Question: My Maven Project Structure is

The project runs well If I try to run it through eclipse as JUnitTest (CucumberRunnerTest.java).
But if I try executing it through maven then I get the below error:
The pom is as below:
'''
<project xmlns="http://maven.apache.org/POM/4.0.0"xmlns:xsi="http://www.w3.org/2001/XMLSchema-instance"xsi:schemaLocation="http://maven.apache.org/POM/4.0.0 http://maven.apache.org/xsd/maven-4.0.0.xsd">
<modelVersion>4.0.0</modelVersion>
<groupId>com.ericsson</groupId>
<artifactId>MavenCuke</artifactId>
<version>1.0-SNAPSHOT</version>
<packaging>jar</packaging>
<name>MavenCuke</name>
<url>http://maven.apache.org</url>
<properties>
<project.build.sourceEncoding>UTF-8</project.build.sourceEncoding>
<cucumber-jvm.version>1.1.8</cucumber-jvm.version>
<selenium.version>2.42.2</selenium.version>
<junit.version>4.11</junit.version>
<cucumber.options>--format pretty --tags @Search</cucumber.options>
</properties>
<build>
<plugins>
<plugin>
<groupId>org.codehaus.mojo</groupId>
<artifactId>exec-maven-plugin</artifactId>
<version>1.3.2</version>
<executions>
<execution>
<phase>integration-test</phase>
<goals>
<goal>java</goal>
</goals>
</execution>
</executions>
<configuration>
<classpathScope>test</classpathScope>
<mainClass>cucumber.api.cli.Main</mainClass>
<arguments>
<argument>--format</argument>
<argument>junit:output/cucumber-junit-report/allcukes.xml</argument>
<argument>--format</argument>
<argument>pretty</argument>
<argument>--format</argument>
<argument>html:output/cucumber-html-report</argument>
<argument>--format</argument>
<argument>json:output/cucumber_report.json</argument>
<argument>--glue</argument>
<argument>src\</argument>
<argument>src\main\resource\com\ericsson\</argument>
</arguments>
</configuration>
</plugin>
</plugins>
</build>
<dependencies>
<dependency>
<groupId>info.cukes</groupId>
<artifactId>cucumber-picocontainer</artifactId>
<version>${cucumber-jvm.version}</version>
</dependency>
<dependency>
<groupId>info.cukes</groupId>
<artifactId>cucumber-junit</artifactId>
<version>${cucumber-jvm.version}</version>
<scope>test</scope>
</dependency>
<dependency>
<groupId>org.seleniumhq.selenium</groupId>
<artifactId>selenium-java</artifactId>
<version>${selenium.version}</version>
</dependency>
<dependency>
<groupId>com.google.guava</groupId>
<artifactId>guava</artifactId>
<version>18.0-rc1</version>
</dependency>
<dependency>
<groupId>junit</groupId>
<artifactId>junit</artifactId>
<version>${junit.version}</version>
<scope>test</scope>
</dependency>
<dependency>
<groupId>info.cukes</groupId>
<artifactId>cucumber-jvm-deps</artifactId>
<version>1.0.3</version>
</dependency>
<dependency>
<groupId>info.cukes</groupId>
<artifactId>cucumber-html</artifactId>
<version>0.2.2</version>
<scope>test</scope>
</dependency>
<dependency>
<groupId>info.cukes</groupId>
<artifactId>gherkin</artifactId>
<version>2.12.2</version>
</dependency>
<dependency>
<groupId>info.cukes</groupId>
<artifactId>gherkin-jvm-deps</artifactId>
<version>1.0.2</version>
</dependency>
<dependency>
<groupId>info.cukes</groupId>
<artifactId>cucumber-java</artifactId>
<version>${cucumber-jvm.version}</version>
<scope>test</scope>
</dependency>
<dependency>
<groupId>net.masterthought</groupId>
<artifactId>cucumber-reporting</artifactId>
<version>0.0.23</version>
<scope>test</scope>
</dependency>
<dependency>
<groupId>info.cukes</groupId>
<artifactId>cucumber-core</artifactId>
<version>${cucumber-jvm.version}</version>
<scope>test</scope>
</dependency>
<dependency>
<groupId>org.seleniumhq.selenium</groupId>
<artifactId>selenium-server</artifactId>
<version>${selenium.version}</version>
</dependency>
<dependency>
<groupId>org.testng</groupId>
<artifactId>testng</artifactId>
<version>6.1.1</version>
</dependency>
</dependencies>
</project>
'''
When run from command prompT******* mvn integration-test
'''
[INFO]
[INFO] --- maven-surefire-plugin:2.12.4:test (default-test) @ MavenCuke ---
[INFO]
[INFO] --- maven-jar-plugin:2.4:jar (default-jar) @ MavenCuke ---
[INFO] Building jar: C:\Users\esusadh\MavenCucumber\MavenCuke\target\MavenCuke-1.0-SNAPSHOT.jar
[INFO]
[INFO] --- exec-maven-plugin:1.3.2:java (default) @ MavenCuke ---
[WARNING] Warning: killAfter is now deprecated. Do you need it ? Please commenon MEXEC-6.
Feature: Navigating into ericsson.com and verify text
In order to verify tags
I open browser
and I navigate to ericsson.com
I verify the search text.
@Search
Scenario Outline: Searching for text -[90m# Cucumber.
feature:9-[0m
-[36mGiven -[0m-[36mI go to "URL" on "<Browser>"-[0m
-[36mWhen -[0m-[36mI click on "Links"-[0m
-[36mThen -[0m-[36mI verify for "Search_Text" against "<Expected_Result>"-[0m
Examples:
@Search
Scenario Outline: Searching for text -[90m# Cucumber.feature:16-[0m
-[33mGiven -[0m-[33mI go to "URL" on "Mozilla"-[0m
-[33mWhen -[0m-[33mI click on "Links"-[0m
-[33mThen -[0m-[33mI verify for "Search_Text" against "The Company"-[0m
1 Scenarios (-[33m1 undefined-[0m)
3 Steps (-[33m3 undefined-[0m)0m0.000s
You can implement missing steps with the snippets below:
@Given("^I go to \"(.*?)\" on \"(.*?)\"$")
public void i_go_to_on(String arg1, String arg2) throws Throwable {
// Write code here that turns the phrase above into concrete actions
throw new PendingException();
}
@When("^I click on \"(.*?)\"$")
public void i_click_on(String arg1) throws Throwable {
// Write code here that turns the phrase above into concrete actions
throw new PendingException();
}
@Then("^I verify for \"(.*?)\" against \"(.*?)\"$")
public void i_verify_for_against(String arg1, String arg2) throws Throwable {
// Write code here that turns the phrase above into concrete actions
throw new PendingException();
}
'''
where as I have implemented this steps in Search_Text.java.
IF I use maven-compiler plugin and run it through maven I get package cucumber.api.junit.Cucumber does not exists!! ( below is the pluggin added in POM)
'''
<plugin>
<artifactId>maven-compiler-plugin</artifactId>
<version>3.1</version>
<configuration>
<source>1.7</source>
<target>1.7</target>
<includes>
<include>**/*Test.java</include>
</includes>
</configuration>
</plugin>
<plugin>
'''
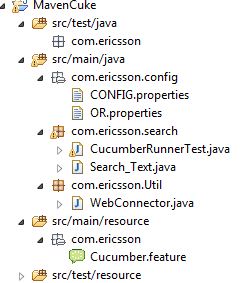
Answer: As '--glue' you should specify the package name of your java test classes